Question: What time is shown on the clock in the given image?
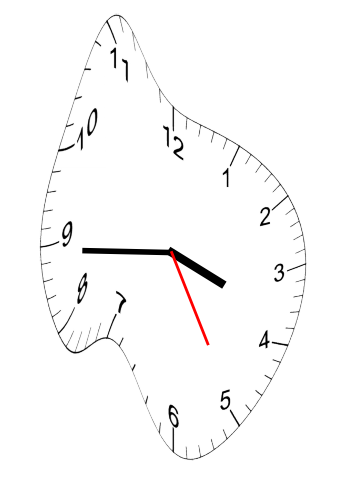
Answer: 03:44:25